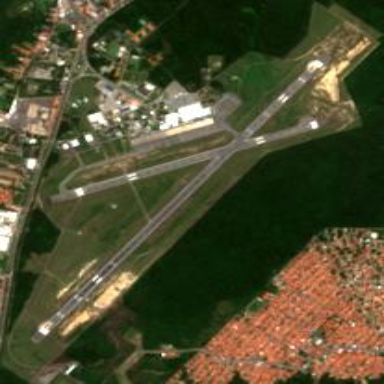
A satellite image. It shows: International aerodrome airport.